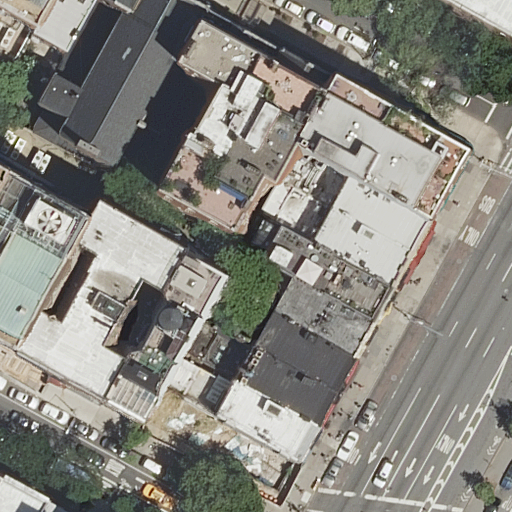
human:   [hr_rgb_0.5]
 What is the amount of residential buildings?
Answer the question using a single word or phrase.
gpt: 17

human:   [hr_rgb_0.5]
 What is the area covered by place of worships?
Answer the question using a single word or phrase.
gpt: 710m2

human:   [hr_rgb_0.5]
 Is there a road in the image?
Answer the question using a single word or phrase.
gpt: yes

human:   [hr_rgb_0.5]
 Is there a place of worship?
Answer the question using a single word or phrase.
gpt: yes

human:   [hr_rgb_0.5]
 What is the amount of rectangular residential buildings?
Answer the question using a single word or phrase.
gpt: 13

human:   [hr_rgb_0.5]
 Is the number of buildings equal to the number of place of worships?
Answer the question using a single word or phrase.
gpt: no

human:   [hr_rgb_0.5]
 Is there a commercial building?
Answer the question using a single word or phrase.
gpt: no

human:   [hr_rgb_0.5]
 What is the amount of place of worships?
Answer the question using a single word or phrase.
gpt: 1

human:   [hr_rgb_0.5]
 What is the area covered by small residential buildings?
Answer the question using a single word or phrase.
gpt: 225m2

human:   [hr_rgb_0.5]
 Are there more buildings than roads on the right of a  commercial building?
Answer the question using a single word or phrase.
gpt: yes

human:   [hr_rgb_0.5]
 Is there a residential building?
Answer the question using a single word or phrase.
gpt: yes

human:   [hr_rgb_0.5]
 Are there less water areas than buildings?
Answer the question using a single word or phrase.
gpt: yes

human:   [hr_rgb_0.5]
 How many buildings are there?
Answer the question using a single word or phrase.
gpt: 18

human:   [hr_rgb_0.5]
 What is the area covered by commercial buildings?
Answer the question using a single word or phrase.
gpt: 0m2

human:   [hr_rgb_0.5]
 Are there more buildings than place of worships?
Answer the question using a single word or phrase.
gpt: yes

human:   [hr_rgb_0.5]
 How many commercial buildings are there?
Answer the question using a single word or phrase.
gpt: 0

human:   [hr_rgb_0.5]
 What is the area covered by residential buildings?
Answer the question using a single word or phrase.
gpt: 6064m2

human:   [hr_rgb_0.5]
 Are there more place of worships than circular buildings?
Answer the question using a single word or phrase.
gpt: yes

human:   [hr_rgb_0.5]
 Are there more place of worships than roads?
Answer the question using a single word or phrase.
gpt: no

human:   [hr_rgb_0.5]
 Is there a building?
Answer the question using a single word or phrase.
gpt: yes

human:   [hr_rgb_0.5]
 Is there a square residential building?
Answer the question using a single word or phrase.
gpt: no

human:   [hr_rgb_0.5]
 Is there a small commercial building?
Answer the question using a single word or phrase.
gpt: no

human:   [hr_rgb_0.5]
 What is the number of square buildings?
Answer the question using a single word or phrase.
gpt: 0

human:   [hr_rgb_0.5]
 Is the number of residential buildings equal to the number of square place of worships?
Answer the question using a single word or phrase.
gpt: no

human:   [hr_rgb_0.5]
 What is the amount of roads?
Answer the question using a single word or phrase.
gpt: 5

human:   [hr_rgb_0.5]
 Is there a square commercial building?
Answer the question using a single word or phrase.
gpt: no

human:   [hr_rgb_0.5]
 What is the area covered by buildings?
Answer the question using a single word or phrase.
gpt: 6774m2

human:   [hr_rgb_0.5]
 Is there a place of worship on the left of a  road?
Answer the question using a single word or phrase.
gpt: yes

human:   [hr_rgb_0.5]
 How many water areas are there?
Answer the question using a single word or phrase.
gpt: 0

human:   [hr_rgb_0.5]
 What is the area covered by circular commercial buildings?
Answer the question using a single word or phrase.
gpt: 0m2

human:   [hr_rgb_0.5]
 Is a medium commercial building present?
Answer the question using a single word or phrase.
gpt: no

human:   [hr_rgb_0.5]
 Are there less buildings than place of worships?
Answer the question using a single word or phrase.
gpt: no

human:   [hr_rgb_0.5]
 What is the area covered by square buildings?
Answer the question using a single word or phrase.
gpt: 0m2

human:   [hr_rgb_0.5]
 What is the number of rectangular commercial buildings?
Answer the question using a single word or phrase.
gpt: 0

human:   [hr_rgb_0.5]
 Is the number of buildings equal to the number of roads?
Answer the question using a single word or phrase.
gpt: no

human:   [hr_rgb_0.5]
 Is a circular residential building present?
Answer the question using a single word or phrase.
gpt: no

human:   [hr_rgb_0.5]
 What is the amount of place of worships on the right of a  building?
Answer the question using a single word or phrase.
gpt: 1

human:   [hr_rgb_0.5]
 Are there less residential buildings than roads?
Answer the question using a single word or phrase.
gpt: no

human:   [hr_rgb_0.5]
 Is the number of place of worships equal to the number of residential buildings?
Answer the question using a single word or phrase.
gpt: no

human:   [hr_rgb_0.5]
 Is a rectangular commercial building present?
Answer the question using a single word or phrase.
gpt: no

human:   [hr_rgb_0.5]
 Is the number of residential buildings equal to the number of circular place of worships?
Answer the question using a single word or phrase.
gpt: no

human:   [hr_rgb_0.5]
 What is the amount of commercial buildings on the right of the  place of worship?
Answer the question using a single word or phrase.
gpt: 0

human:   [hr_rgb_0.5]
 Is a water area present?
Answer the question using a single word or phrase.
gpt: no

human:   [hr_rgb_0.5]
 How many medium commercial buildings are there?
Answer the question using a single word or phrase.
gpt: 0

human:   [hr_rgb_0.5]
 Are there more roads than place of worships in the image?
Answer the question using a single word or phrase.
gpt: yes

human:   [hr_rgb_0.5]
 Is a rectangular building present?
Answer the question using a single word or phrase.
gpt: yes

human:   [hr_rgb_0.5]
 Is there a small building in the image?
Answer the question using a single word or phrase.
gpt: yes

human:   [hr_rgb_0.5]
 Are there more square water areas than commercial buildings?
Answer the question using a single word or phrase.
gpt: no

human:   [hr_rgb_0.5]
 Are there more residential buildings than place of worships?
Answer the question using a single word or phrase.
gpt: yes

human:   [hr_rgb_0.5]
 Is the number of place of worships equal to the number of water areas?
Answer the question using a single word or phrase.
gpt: no

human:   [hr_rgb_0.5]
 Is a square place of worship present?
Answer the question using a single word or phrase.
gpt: no

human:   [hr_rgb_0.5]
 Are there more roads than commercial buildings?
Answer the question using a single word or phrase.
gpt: yes

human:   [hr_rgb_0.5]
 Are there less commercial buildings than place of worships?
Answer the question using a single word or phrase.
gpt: yes

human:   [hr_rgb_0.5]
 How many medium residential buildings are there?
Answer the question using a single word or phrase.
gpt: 9

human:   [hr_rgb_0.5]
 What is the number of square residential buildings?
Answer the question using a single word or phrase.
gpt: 0

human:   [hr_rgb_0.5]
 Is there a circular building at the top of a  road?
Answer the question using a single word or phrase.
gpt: no

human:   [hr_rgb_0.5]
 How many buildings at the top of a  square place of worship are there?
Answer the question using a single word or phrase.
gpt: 0

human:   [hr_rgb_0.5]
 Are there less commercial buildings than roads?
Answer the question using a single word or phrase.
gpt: yes

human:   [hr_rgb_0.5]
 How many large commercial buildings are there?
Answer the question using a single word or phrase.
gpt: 0

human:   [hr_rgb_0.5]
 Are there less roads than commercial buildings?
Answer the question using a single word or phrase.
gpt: no

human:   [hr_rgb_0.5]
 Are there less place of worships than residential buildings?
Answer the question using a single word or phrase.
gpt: yes

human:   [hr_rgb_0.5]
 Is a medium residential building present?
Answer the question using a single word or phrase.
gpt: yes

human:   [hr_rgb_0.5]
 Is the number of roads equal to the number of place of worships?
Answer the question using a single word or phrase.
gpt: no

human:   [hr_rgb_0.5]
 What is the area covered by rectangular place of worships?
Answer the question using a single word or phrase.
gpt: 0m2